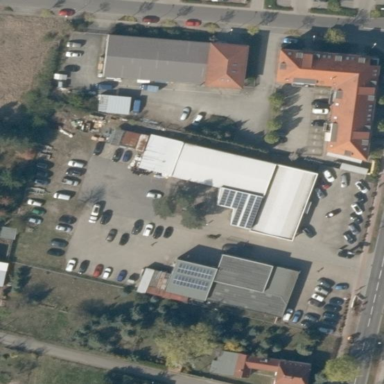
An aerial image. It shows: Building that is car shop offering dealer and repair services.